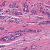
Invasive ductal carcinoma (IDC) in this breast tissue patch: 0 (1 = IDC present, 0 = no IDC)